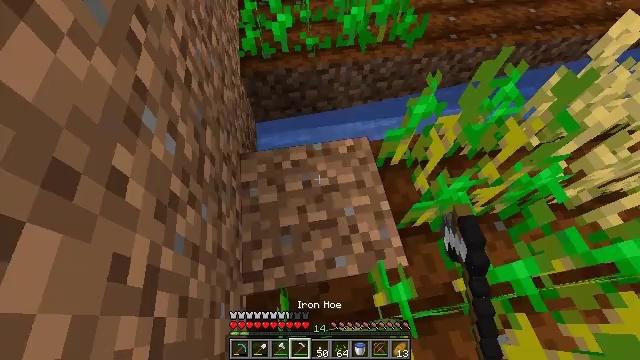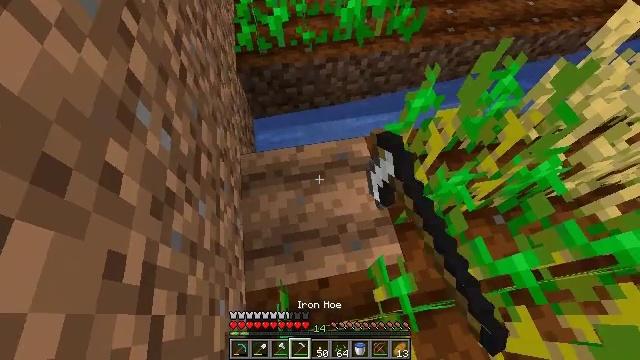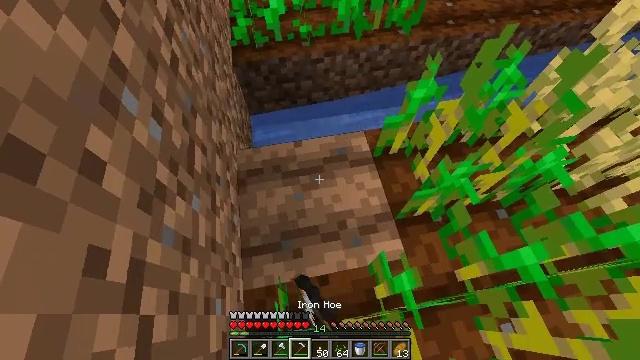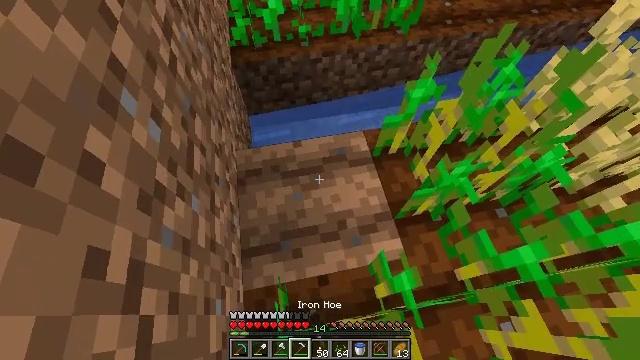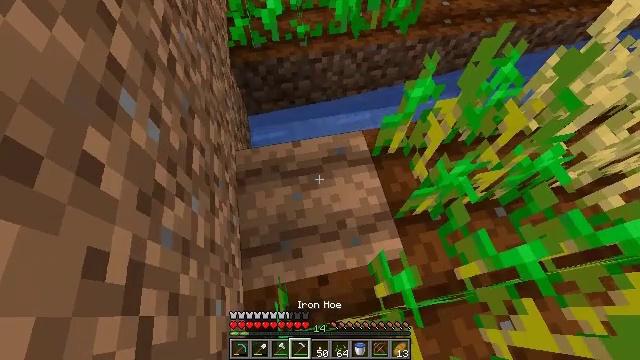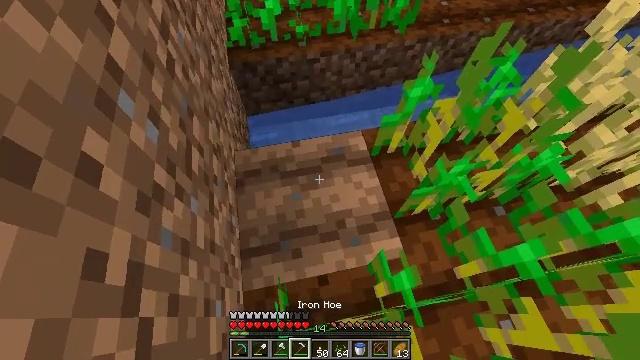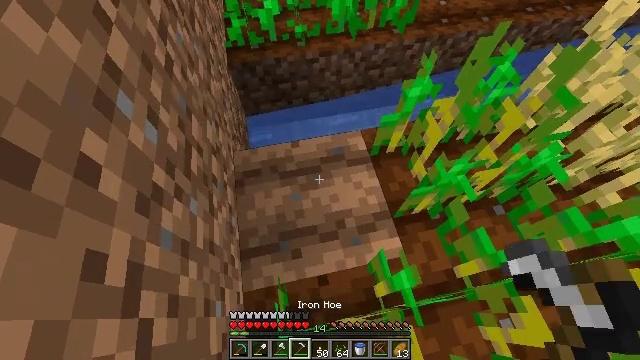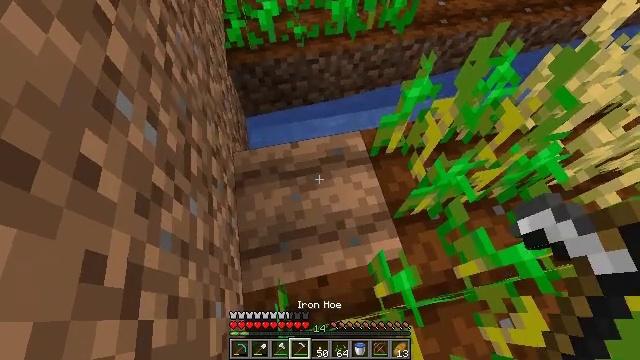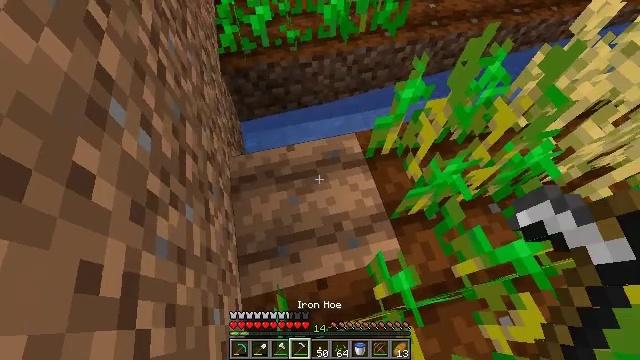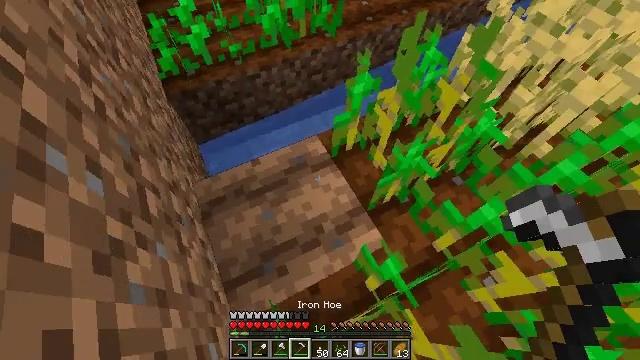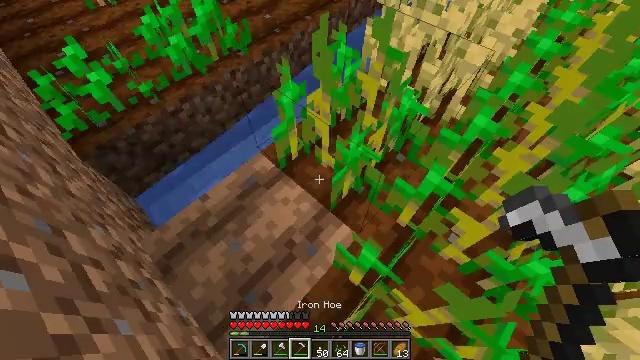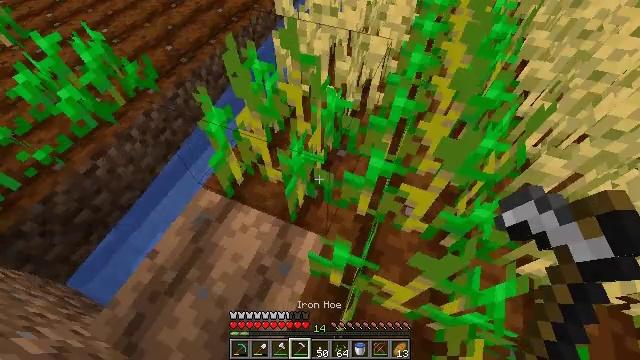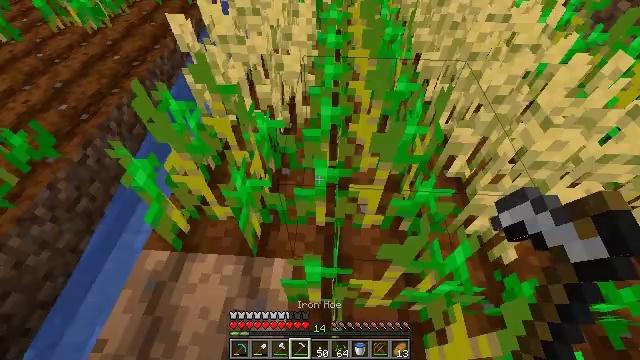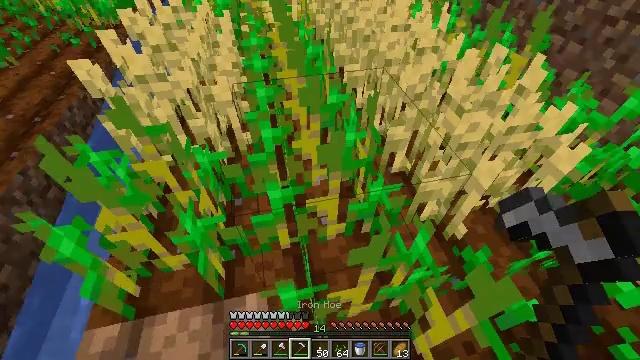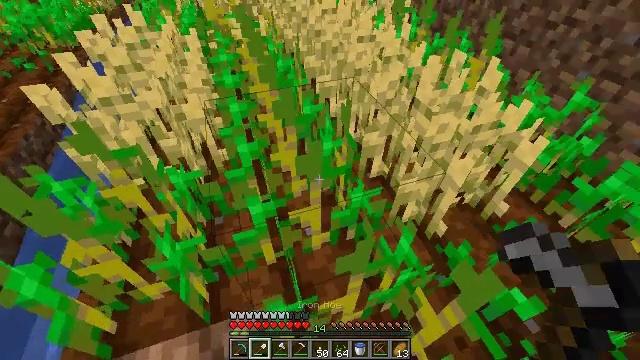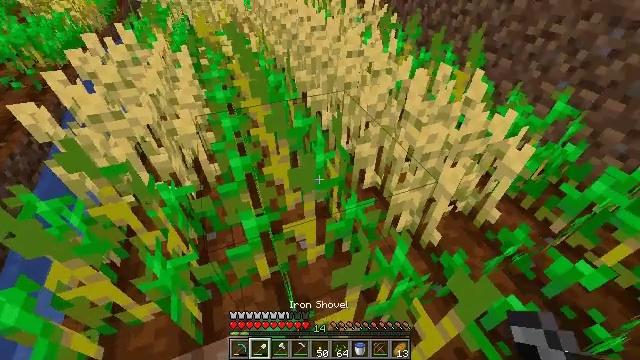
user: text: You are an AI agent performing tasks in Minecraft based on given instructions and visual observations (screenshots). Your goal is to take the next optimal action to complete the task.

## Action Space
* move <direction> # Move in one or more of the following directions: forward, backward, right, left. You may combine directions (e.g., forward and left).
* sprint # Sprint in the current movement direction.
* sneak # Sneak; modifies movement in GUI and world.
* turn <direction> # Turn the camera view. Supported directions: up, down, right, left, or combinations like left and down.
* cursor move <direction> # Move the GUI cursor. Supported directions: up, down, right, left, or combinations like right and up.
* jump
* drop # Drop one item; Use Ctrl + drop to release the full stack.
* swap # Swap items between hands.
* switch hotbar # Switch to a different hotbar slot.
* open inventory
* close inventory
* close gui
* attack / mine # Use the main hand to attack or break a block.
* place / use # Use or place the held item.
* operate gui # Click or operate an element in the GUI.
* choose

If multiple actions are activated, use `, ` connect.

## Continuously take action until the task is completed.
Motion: motion action
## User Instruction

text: Gather wheat by left-clicking on it.
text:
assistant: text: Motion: use / place
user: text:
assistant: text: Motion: use / place
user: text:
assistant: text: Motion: use / place
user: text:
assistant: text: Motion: use / place
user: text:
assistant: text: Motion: use / place
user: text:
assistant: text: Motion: use / place
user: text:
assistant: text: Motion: use / place
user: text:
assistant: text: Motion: turn right
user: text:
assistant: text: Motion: turn right and up
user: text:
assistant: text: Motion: turn right and up
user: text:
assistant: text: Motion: turn right and up
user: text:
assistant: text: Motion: turn right and up
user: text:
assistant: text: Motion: turn right and up
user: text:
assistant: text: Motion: turn right and up, switch to hotbar 2
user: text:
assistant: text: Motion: turn right and up, switch to hotbar 2
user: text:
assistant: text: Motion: turn right and up, switch to hotbar 2
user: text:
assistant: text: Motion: no_op
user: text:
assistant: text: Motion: no_op
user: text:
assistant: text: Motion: no_op
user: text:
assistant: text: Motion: no_op
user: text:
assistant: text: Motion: move forward
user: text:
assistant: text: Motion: move forward
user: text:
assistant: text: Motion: move forward
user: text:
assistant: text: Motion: move forward
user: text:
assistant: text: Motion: move forward and move right, turn down
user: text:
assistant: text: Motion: move forward and move right, turn right and down
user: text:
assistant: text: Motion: move right, turn right and down
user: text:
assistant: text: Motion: turn down
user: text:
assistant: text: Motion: turn down
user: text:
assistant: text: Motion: turn down